Question: I have a custom 'UserControl' (call it 'viewPanel') that displays other custom 'UserControls' ('Indicators') in a 'FlowLayoutPanel' (Specifically it has nested 'FlowLayoutPanels'). When I close the form holding a 'viewPanel' I wish to not dispose of all of the 'Controls' and sub-'Controls' within. I want to keep the 'Indicators' from being disposed. (So that they can be used later).
So to fix this I have found here on SO the easiest way would be to set the '.Parent' property of the 'Indicators' to 'null' so that they cannot be disposed of.
To accomplish this I have made a recursive function to set the '.Parent' of a specific type of 'UserControl' to 'null'. It is defined as
'''
public void RecursivelyNullIndicatorParents(Control inControl)
{
if (inControl.Controls.Count == 0)
return;
else
{
for (int i = 0; i < inControl.Controls.Count; i++)
{
Control aControl = inControl.Controls[i];
RecursivelyNullIndicatorParents(aControl);
if (aControl is DigitalIndicator || aControl is AnalogIndicator)
{
aControl.Parent = null;
Indicator aInd = (Indicator)aControl;
Console.Out.WriteLine("Indicator BD: " + aInd.BoardNumber +
" Con: " + aInd.getContact());
}
}
}
}
'''
Though, I still retained the error I was getting that I was trying to fix with this function. So I added the 'WriteLines' in there which produced this output.
'''
Indicator BD: 1 Con: 1
Indicator BD: 1 Con: 3
Indicator BD: 1 Con: 5
Indicator BD: 1 Con: 7
Indicator BD: 1 Con: 9
Indicator BD: 1 Con: 11
Indicator BD: 1 Con: 13
... // More output, same pattern.
'''
Then I decided to comment out the nulling of the '.Parent' ('//aControl.Parent = null;') which produced this output
'''
Indicator BD: 1 Con: 1
Indicator BD: 1 Con: 2
Indicator BD: 1 Con: 3
Indicator BD: 1 Con: 4
Indicator BD: 1 Con: 5
Indicator BD: 1 Con: 6
Indicator BD: 1 Con: 7
Indicator BD: 1 Con: 8
Indicator BD: 1 Con: 9
Indicator BD: 1 Con: 10
Indicator BD: 1 Con: 11
Indicator BD: 1 Con: 12
Indicator BD: 1 Con: 13
... // More output, same pattern.
'''
Which is more in line with what is on the 'viewPanel' itself

So my question is, why would my recursive function above end up only getting ahold of every other 'Control' when the '.Parents' are nulled?
Here is a reference post I was reading to come up with this idea. <URL>
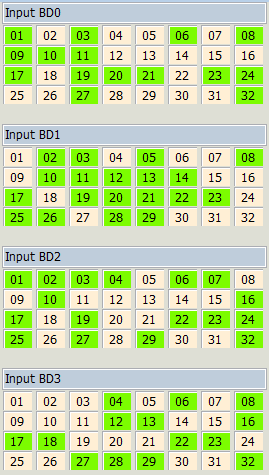
Answer: '''
aControl.Parent = null;
'''
That's the exact equivalent to calling inControl.Controls.Remove(aControl). Necessarily so, the control cannot be part of the parent's Controls collection anymore. What you did not count on is that this also modifies the collection your are iterating with the for(;;) loop. Something that normally generates an exception in .NET if you use foreach, unfortunately not for the ControlsCollection class or when you use for(;;).
The side-effect is that your code will skip controls, the control aControl does not get iterated by your for(;;) loop. Fixing this requires iterating the Controls collection backwards:
'''
for (int i = inControl.Controls.Count-1; i >= 0; i--)
'''
Be very, careful with code like this. The controls you remove this way are reparented to the hidden "parking window", a temporary home that keeps the control window alive. Ready to be moved to another parent. If that does not happen then you have a nasty resource leak in your program, one that the garbage collector cannot fix. Calling the Control.Dispose() method is optional, very unusual in .NET.
Keep yourself honest by checking for these leaks, you can see them in Task Manager. View + Select Columns and tick USER Objects. Pretty likely to be necessary, the recursive removal makes it very difficult to find these controls back later so you can properly dispose them.